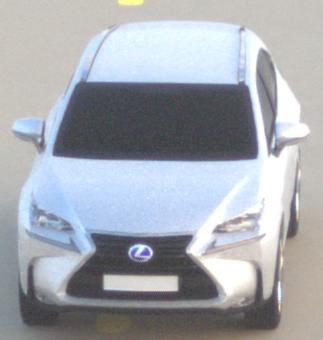
Make: Lexus
Model: NX 300h
Detailed model: NX (AZ1)
Model produced from: 2017/11
Model produced until: 2018/08
Doors: 5
Color: white
Road condition: dry road
Daytime: sunrise or sunset
Contrast: medium contrast